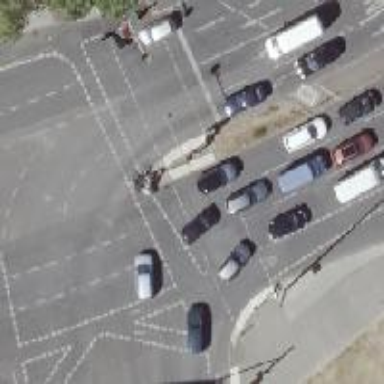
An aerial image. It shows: Footway located on traffic island.